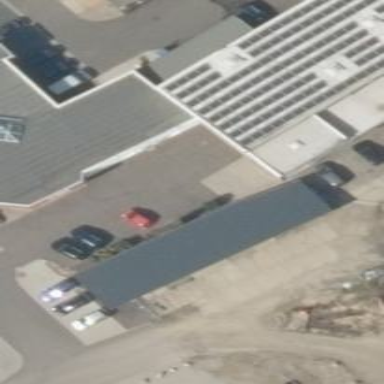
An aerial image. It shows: Group of garages.